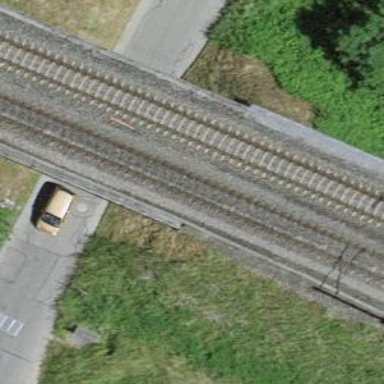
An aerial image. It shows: Single-track railway bridge with electrified contact line.